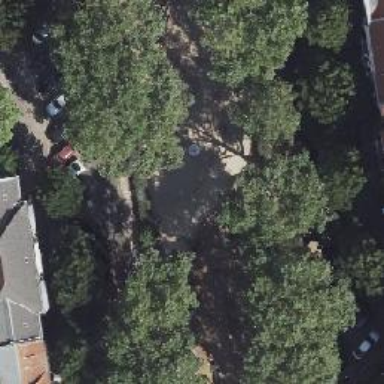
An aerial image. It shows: Playground with swings.